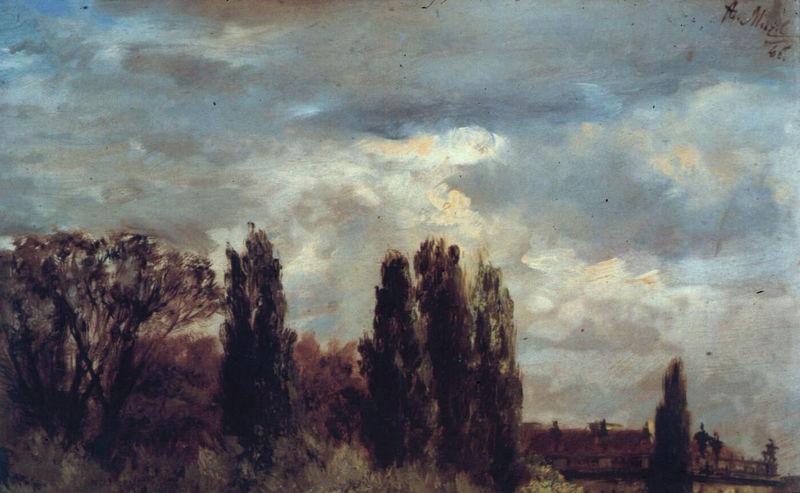
Titel: Blick auf den Park des Prinzen Albrecht
Künstler: Adolph Menzel
Standort: Berlin
Institution: Alte Nationalgalerie
Schlagwörter: baum, berg, blau, blätter, dunkel, gemälde, gewitter, himmel, laub, schatten, vogel, weiß, wolken, aquarell, bäume, gelb, grün, landschaft, menschen, stadt, äste, abend, braun, fenster, grau, hell, licht, nacht, schwarz, terasse, zeichnung, ölbild, dach, gebäude, gras, haus, rot, schloss, wiese, wolke, zaun, wand, architektur, bild, signatur, öl, ast, dämmerung, gräser, häuser, hügel, natur, pappel, wind, busch, büsche, gebüsch, sonne, blatt, wald, kamin, kamine, schornstein, turm, skulptur, zypressen, bewölkt, balkon, schrift, ecke, berge, sonnenlicht, dorf, mauer, tag, herbst, figuren, romantik, tannen, ölgemälde, sturm, unwetter, wetter, wild, impressionismu, datum, menzel, waldrand, stadtansicht, name, wände, türmchen, türme, balustrade, einöde, windig, gauben, wolkig, fichte, tanne, sims, gesims, skulpturen, statuen, residenz, landhaus, lanschaft, blattwerk, sonnenstrahlen, fichten, wildnis, gaupen, ballustrade, pinien, gestrüpp, wildniss, bauwerk, kranzgesims, linde, gebüsh, menschleer, sonnenstahlen, buchse, herbststurm, lendschaft, sommerhimmel, dnkel, öste, r, dem himmel so nah, himmelsau, licht und blau, weiuss